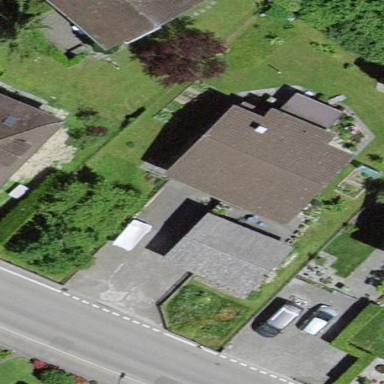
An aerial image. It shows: Residential building.